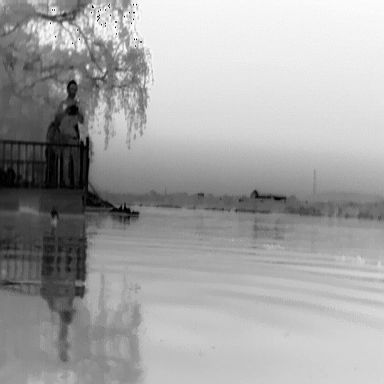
There is a warship in the infrared image.